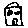
Label: house